Question: Is there a way in mathematica to have variable coefficients for NDSolve? I need to vary the coefficient values and create multiple graphs, but I cannot figure out a way to do it short of reentering the entire expression for every graph. Here is an example (non-functional) of what I would like to do; hopefully it is close to working:
'''
X[\[CapitalDelta]_, \[CapitalOmega]_, \[CapitalGamma]_] =
NDSolve[{\[Rho]eg'[t] ==
(I*\[CapitalDelta] - .5*\[CapitalGamma])*\[Rho]eg[t] -
I*.5*\[CapitalOmega]*\[Rho]ee[t] +
I*.5*\[CapitalOmega]*\[Rho]gg[t],
\[Rho]ge'[t] == (-I*\[CapitalDelta] - .5*\[CapitalGamma])*\[Rho]ge[t] +
I*.5*\[CapitalOmega]\[Conjugate]*\[Rho]ee[t] -
I*.5*\[CapitalOmega]\[Conjugate]*\[Rho]gg[t],
\[Rho]ee'[t] == -I*.5*\[CapitalOmega]\[Conjugate]*\[Rho]eg[t] +
I*.5*\[CapitalOmega]*\[Rho]ge[t] - \[CapitalGamma]*\[Rho]ee[t],
\[Rho]gg'[t] == I*.5*\[CapitalOmega]\[Conjugate]*\[Rho]eg[t] -
I*.5*\[CapitalOmega]*\[Rho]ge[t] + \[CapitalGamma]*\[Rho]ee[t],
\[Rho]ee[0] == 0, \[Rho]gg[0] == 1, \[Rho]ge[0] == 0, \[Rho]eg[0] == 0},
{\[Rho]ee, \[Rho]eg, \[Rho]ge, \[Rho]gg}, {t, 0, 12}];
Plot[Evaluate[\[Rho]ee[t] /. X[5, 2, 6]], {t, 0, 10},PlotRange -> {0, 1}]
'''
In this way I would only have to re-call the plot command with inputs for the coefficients, rather than re-enter the entire sequence over and over. That would make things much cleaner.
PS: Apologies for the awful looking code. I never realized until now that mathematica didn't keep the character conversions.
a nicer formatted version:

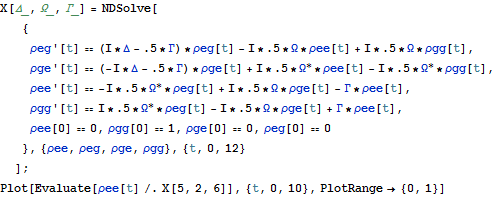
Answer: You should just use 'SetDelayed' ("':='") instead of 'Set' in the function definition:
'''
X[\[CapitalDelta]_, \[CapitalOmega]_, \[CapitalGamma]_] :=
NDSolve[{\[Rho]eg'[
t] == (I*\[CapitalDelta] - .5*\[CapitalGamma])*\[Rho]eg[t] -
I*.5*\[CapitalOmega]*\[Rho]ee[t] +
I*.5*\[CapitalOmega]*\[Rho]gg[t], \[Rho]ge'[
t] == (-I*\[CapitalDelta] - .5*\[CapitalGamma])*\[Rho]ge[t] +
I*.5*\[CapitalOmega]\[Conjugate]*\[Rho]ee[t] -
I*.5*\[CapitalOmega]\[Conjugate]*\[Rho]gg[t], \[Rho]ee'[
t] == -I*.5*\[CapitalOmega]\[Conjugate]*\[Rho]eg[t] +
I*.5*\[CapitalOmega]*\[Rho]ge[t] - \[CapitalGamma]*\[Rho]ee[
t], \[Rho]gg'[t] ==
I*.5*\[CapitalOmega]\[Conjugate]*\[Rho]eg[t] -
I*.5*\[CapitalOmega]*\[Rho]ge[t] + \[CapitalGamma]*\[Rho]ee[
t], \[Rho]ee[0] == 0, \[Rho]gg[0] == 1, \[Rho]ge[0] ==
0, \[Rho]eg[0] ==
0}, {\[Rho]ee, \[Rho]eg, \[Rho]ge, \[Rho]gg}, {t, 0, 12}];
Plot[Evaluate[{\[Rho]ee[t] /. X[5, 2, 6], \[Rho]ee[t] /.
X[2, 6, 17]}], {t, 0, 10}, PlotRange -> {0, 1}]
'''